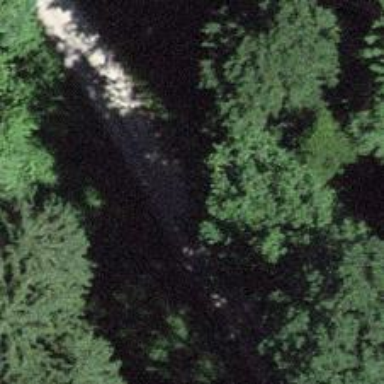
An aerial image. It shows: Track with grade2 tracktype.